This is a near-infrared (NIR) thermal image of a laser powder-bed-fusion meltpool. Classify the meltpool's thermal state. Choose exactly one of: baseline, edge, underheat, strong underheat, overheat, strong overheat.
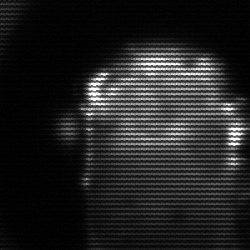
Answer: baseline